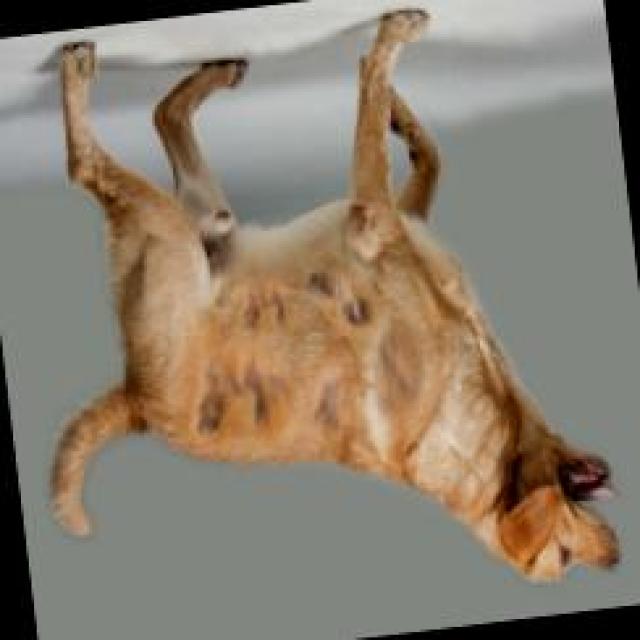
Canine fungal skin infection — characterized by alopecia, scaling, crusting, and circular lesions. Common agents include Malassezia and Candida species.